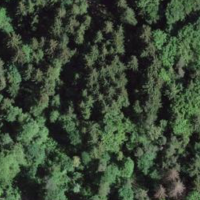
EUNIS habitat code: 43
Species observed at this site:
Neottia nidus-avis